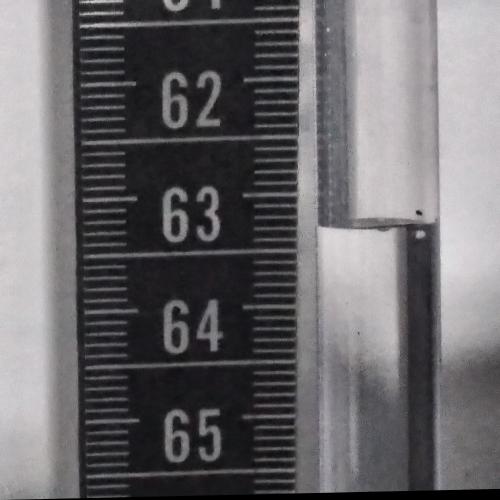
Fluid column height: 63.3 cm